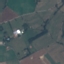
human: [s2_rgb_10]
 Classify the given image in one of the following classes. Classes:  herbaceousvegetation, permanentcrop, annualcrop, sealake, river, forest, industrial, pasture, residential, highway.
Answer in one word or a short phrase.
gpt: Pasture